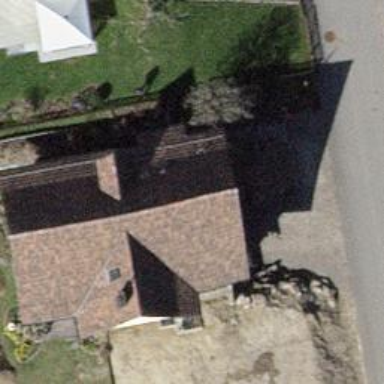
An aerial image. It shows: Detached building with gabled roof.